Question: I am trying to create a Windows Store app with some simple charts, however i found that there is no chart controls for these apps. Searching the net i found there is some expensive third party charts that i cannot afford. In the end i found a free Toolkit from: <URL>
This worked fine for me, but just for 5 values. if i try to graph 30 values it gets all messed up as illustrated in the picture below:

After studying the example provided i modified it by adding 30 values to the chart.
'''
List<NameValueItem> items = new List<NameValueItem>();
items.Add(new NameValueItem() { Name = "Test1", Value = arrayOfValue[0] });
items.Add(new NameValueItem() { Name = "Test2", Value = arrayOfValue[1] });
items.Add(new NameValueItem() { Name = "Test3", Value = arrayOfValue[2] });
items.Add(new NameValueItem() { Name = "Test4", Value = arrayOfValue[3] });
items.Add(new NameValueItem() { Name = "Test5", Value = arrayOfValue[4] });
items.Add(new NameValueItem() { Name = "Test1", Value = arrayOfValue[5] });
items.Add(new NameValueItem() { Name = "Test2", Value = arrayOfValue[6] });
items.Add(new NameValueItem() { Name = "Test3", Value = arrayOfValue[7] });
items.Add(new NameValueItem() { Name = "Test4", Value = arrayOfValue[8] });
items.Add(new NameValueItem() { Name = "Test5", Value = arrayOfValue[9] });
items.Add(new NameValueItem() { Name = "Test1", Value = arrayOfValue[10] });
items.Add(new NameValueItem() { Name = "Test2", Value = arrayOfValue[11] });
items.Add(new NameValueItem() { Name = "Test3", Value = arrayOfValue[12] });
items.Add(new NameValueItem() { Name = "Test4", Value = arrayOfValue[13] });
items.Add(new NameValueItem() { Name = "Test5", Value = arrayOfValue[14] });
items.Add(new NameValueItem() { Name = "Test1", Value =arrayOfValue[15] });
items.Add(new NameValueItem() { Name = "Test2", Value = arrayOfValue[16] });
items.Add(new NameValueItem() { Name = "Test3", Value = arrayOfValue[17] });
items.Add(new NameValueItem() { Name = "Test4", Value = .arrayOfValue[18] });
items.Add(new NameValueItem() { Name = "Test5", Value = arrayOfValue[19] });
items.Add(new NameValueItem() { Name = "Test1", Value = arrayOfValue[20] });
items.Add(new NameValueItem() { Name = "Test2", Value = arrayOfValue[21] });
items.Add(new NameValueItem() { Name = "Test3", Value = arrayOfValue[22] });
items.Add(new NameValueItem() { Name = "Test4", Value = arrayOfValue[23] });
items.Add(new NameValueItem() { Name = "Test5", Value = arrayOfValue[24] });
items.Add(new NameValueItem() { Name = "Test1", Value = arrayOfValue[25] });
items.Add(new NameValueItem() { Name = "Test2", Value = arrayOfValue[26] });
items.Add(new NameValueItem() { Name = "Test3", Value = arrayOfValue[27] });
items.Add(new NameValueItem() { Name = "Test4", Value = arrayOfValue[28] });
items.Add(new NameValueItem() { Name = "Test5", Value = arrayOfValue[29] });
((ColumnSeries)Chart.Series[0]).ItemsSource = items;
((BarSeries)BarChart.Series[0]).ItemsSource = items;
((LineSeries)LineChart.Series[0]).ItemsSource = items;
((ColumnSeries)MixedChart.Series[0]).ItemsSource = items;
((LineSeries)MixedChart.Series[1]).ItemsSource = items;
((AreaSeries)AreaChart.Series[0]).ItemsSource = items;
((BubbleSeries)BubbleChart.Series[0]).ItemsSource = items;
((ScatterSeries)ScatteredChart.Series[0]).ItemsSource = items;
'''
NameValueItem is defined as:
'''
public class NameValueItem
{
private string _name;
public string Name
{
get { return _name; }
set { _name = value; }
}
private double _value;
public double Value
{
get { return _value; }
set { _value = value; }
}
public NameValueItem()
{
}
}
'''
The MainPage Xaml looks like this:
'''
<Page
xmlns="http://schemas.microsoft.com/winfx/2006/xaml/presentation"
xmlns:x="http://schemas.microsoft.com/winfx/2006/xaml"
xmlns:local="using:App17"
xmlns:d="http://schemas.microsoft.com/expression/blend/2008"
xmlns:mc="http://schemas.openxmlformats.org/markup-compatibility/2006"
xmlns:Series="using:ModernUI.Toolkit.Data.Charting.Charts.Series"
xmlns:Axis="using:ModernUI.Toolkit.Data.Charting.Charts.Axis"
xmlns:Charting="using:ModernUI.Toolkit.Data.Charting"
xmlns:DataPoints="using:ModernUI.Toolkit.Data.Charting.Charts.DataPoints"
xmlns:Chart="using:ModernUI.Toolkit.Data.Charting.Charts.Chart"
xmlns:series="using:ModernUI.Toolkit.Data.Charting.Charts.Series"
x:Class="App17.MainPage"
mc:Ignorable="d">
'''
'''
<Canvas x:Name="can" HorizontalAlignment="Left" Height="100" Margin="381,111,0,0" VerticalAlignment="Top" Width="100"/>
<Chart:Chart x:Name="Chart" HorizontalAlignment="Left" Title="Column Chart" Margin="-2,153,0,0" VerticalAlignment="Top" Width="318" Height="190">
<Chart:Chart.Series>
<series:ColumnSeries
Title="Population"
ItemsSource="{Binding Items}"
IndependentValueBinding="{Binding Name}"
DependentValueBinding="{Binding Value}" IsSelectionEnabled="True"/>
</Chart:Chart.Series>
</Chart:Chart>
<Chart:Chart x:Name="BarChart" HorizontalAlignment="Left" Title="Bar Chart" Margin="316,153,0,0" VerticalAlignment="Top" Width="318" Height="190">
<series:BarSeries
Title="Population"
IndependentValueBinding="{Binding Name}"
DependentValueBinding="{Binding Value}" IsSelectionEnabled="True"/>
</Chart:Chart>
<Chart:Chart x:Name="LineChart" HorizontalAlignment="Left" Title="Line Chart" Margin="-2,363,0,0" VerticalAlignment="Top" Width="318" Height="190">
<series:LineSeries
Title="Population"
IndependentValueBinding="{Binding Name}"
DependentValueBinding="{Binding Value}" IsSelectionEnabled="True"/>
</Chart:Chart>
<Chart:Chart x:Name="MixedChart" HorizontalAlignment="Left" Title="Mixed Chart" Margin="316,363,0,0" VerticalAlignment="Top" Width="318" Height="190">
<series:ColumnSeries
Title="Population"
ItemsSource="{Binding Items}"
IndependentValueBinding="{Binding Name}"
DependentValueBinding="{Binding Value}" IsSelectionEnabled="True"/>
<series:LineSeries
Title="Population"
IndependentValueBinding="{Binding Name}"
DependentValueBinding="{Binding Value}" IsSelectionEnabled="True"/>
</Chart:Chart>
<Chart:Chart x:Name="AreaChart" HorizontalAlignment="Left" Title="Area Chart" Margin="634,363,0,0" VerticalAlignment="Top" Width="318" Height="190">
<series:AreaSeries
Title="Population"
IndependentValueBinding="{Binding Name}"
DependentValueBinding="{Binding Value}" IsSelectionEnabled="True"/>
</Chart:Chart>
<Chart:Chart x:Name="BubbleChart" HorizontalAlignment="Left" Title="Bubble Chart" Margin="634,153,0,0" VerticalAlignment="Top" Width="318" Height="190">
<series:BubbleSeries
Title="Population"
IndependentValueBinding="{Binding Name}"
DependentValueBinding="{Binding Value}" IsSelectionEnabled="True"/>
</Chart:Chart>
<Chart:Chart x:Name="ScatteredChart" HorizontalAlignment="Left" Title="Scattered Chart" Margin="952,153,0,0" VerticalAlignment="Top" Width="318" Height="190">
<series:ScatterSeries
Title="Population"
IndependentValueBinding="{Binding Name}"
DependentValueBinding="{Binding Value}" IsSelectionEnabled="True"/>
</Chart:Chart>
'''
the data in the arrayOfValue looks like this:
-3.7
-6
2.9
-0.2
1.2
2.5
-1
-1.2
-0
-5.3
-7.1
-4.8
-1.2
0.8
-1
-1.5
-1.4
-5.2
-3.4
-6.6
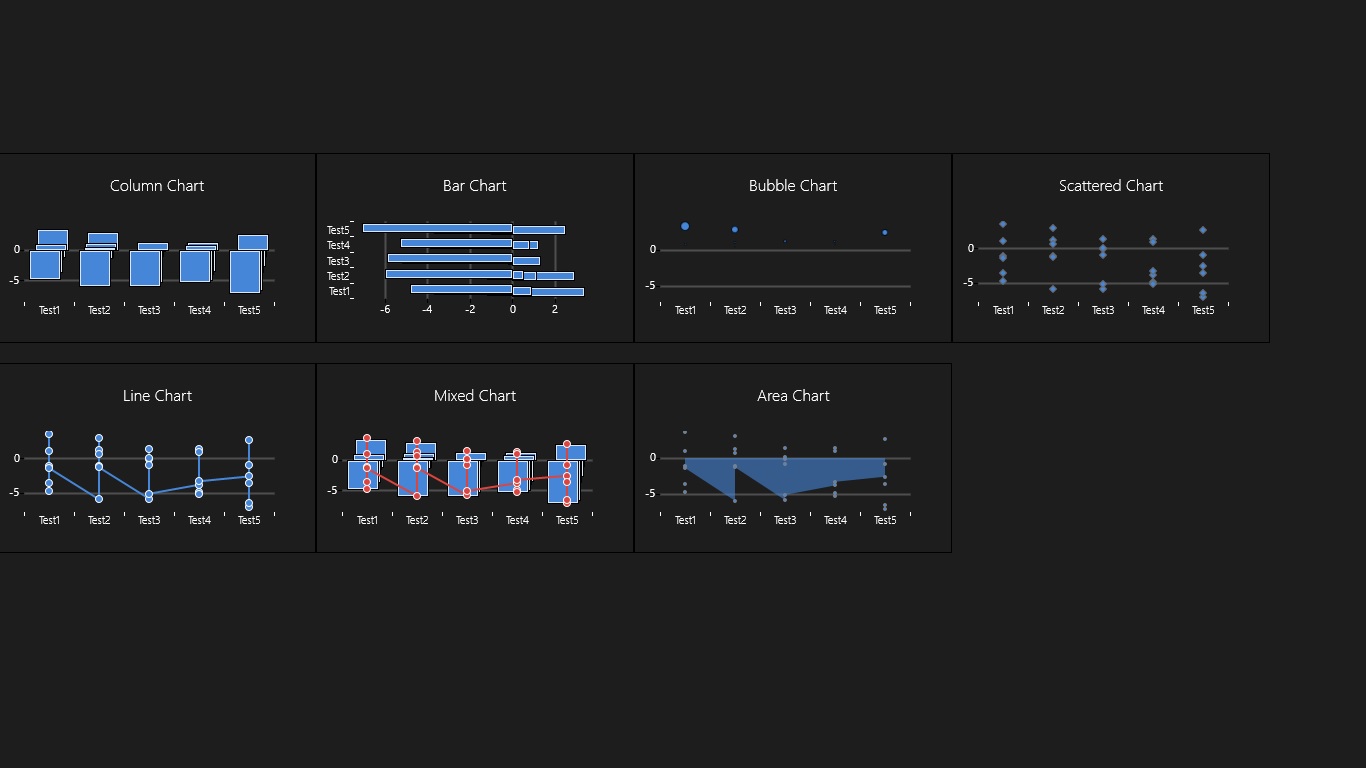
Answer: 1. Your code doesn't compile - arrayOfValue is too short.
2. You're only getting 5 values because your X axis only has 5 different values (Test1-5) - if you fix that - the charts work fine
3. A newer version of the same charts has been integrated into WinRT XAML Toolkit here. You can grab the source code from CodePlex or a package from NuGet here.
4. Looking for the original project I stumbled upon another charting toolkit that might work for you - http://modernuicharts.codeplex.com